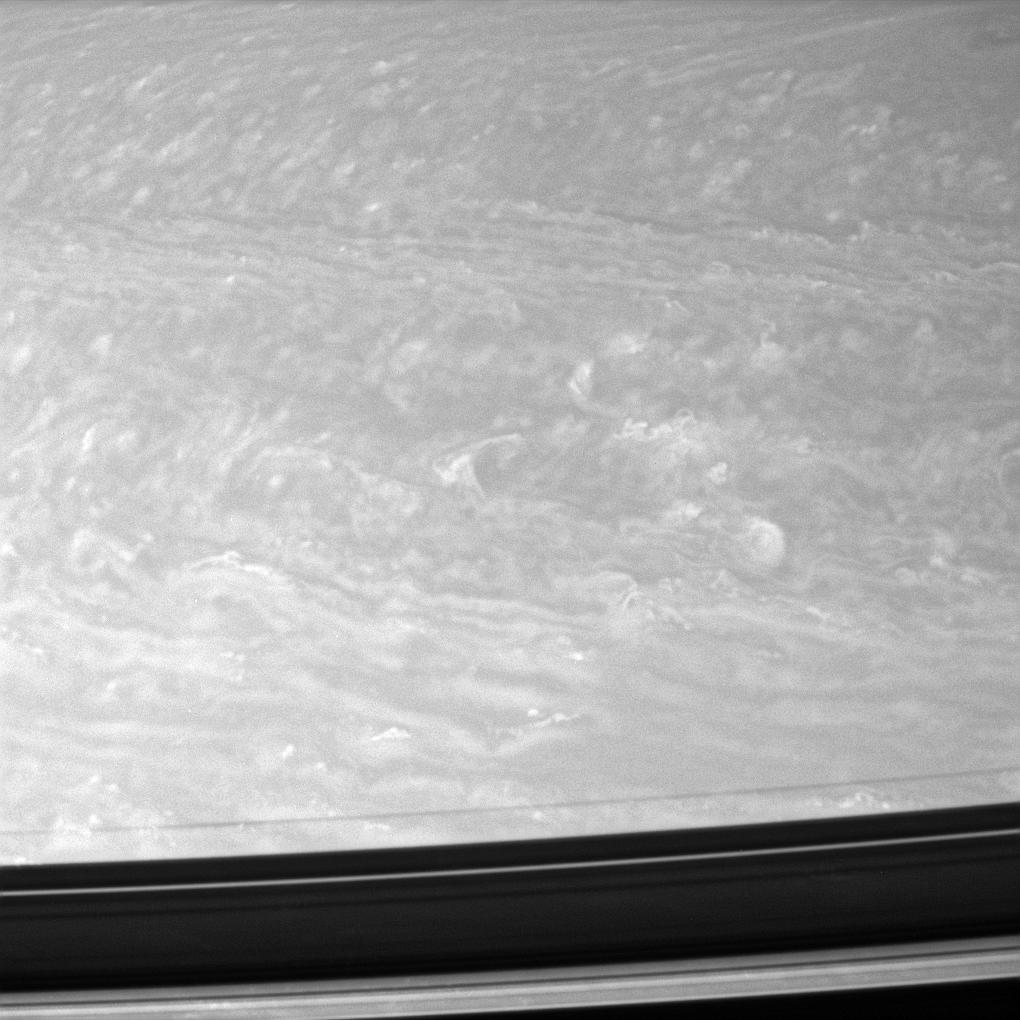
Tempest Tossed Saturn, Cassini-Huygens